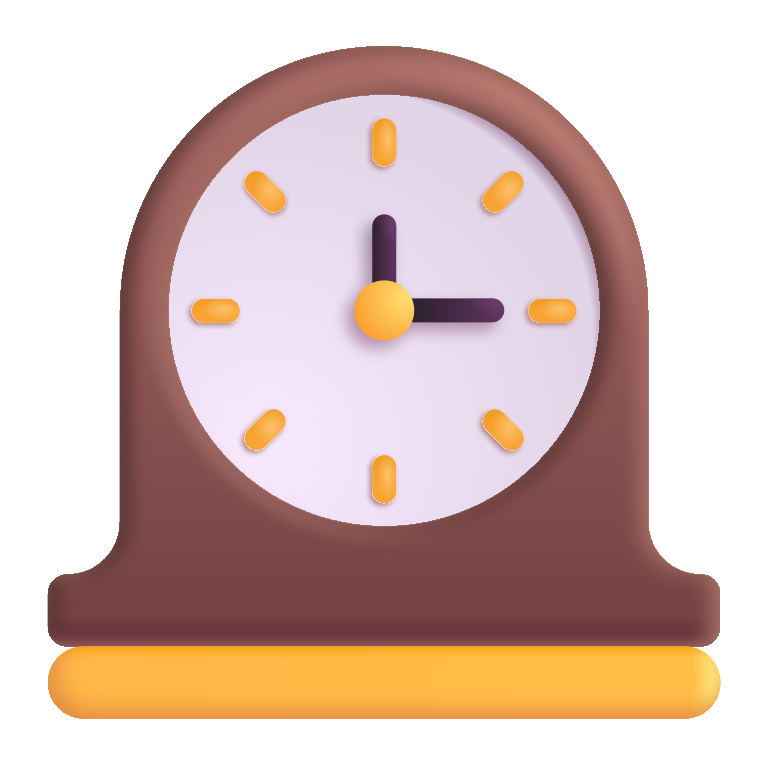
mantelpiece clock color